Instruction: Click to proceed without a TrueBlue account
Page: checkout
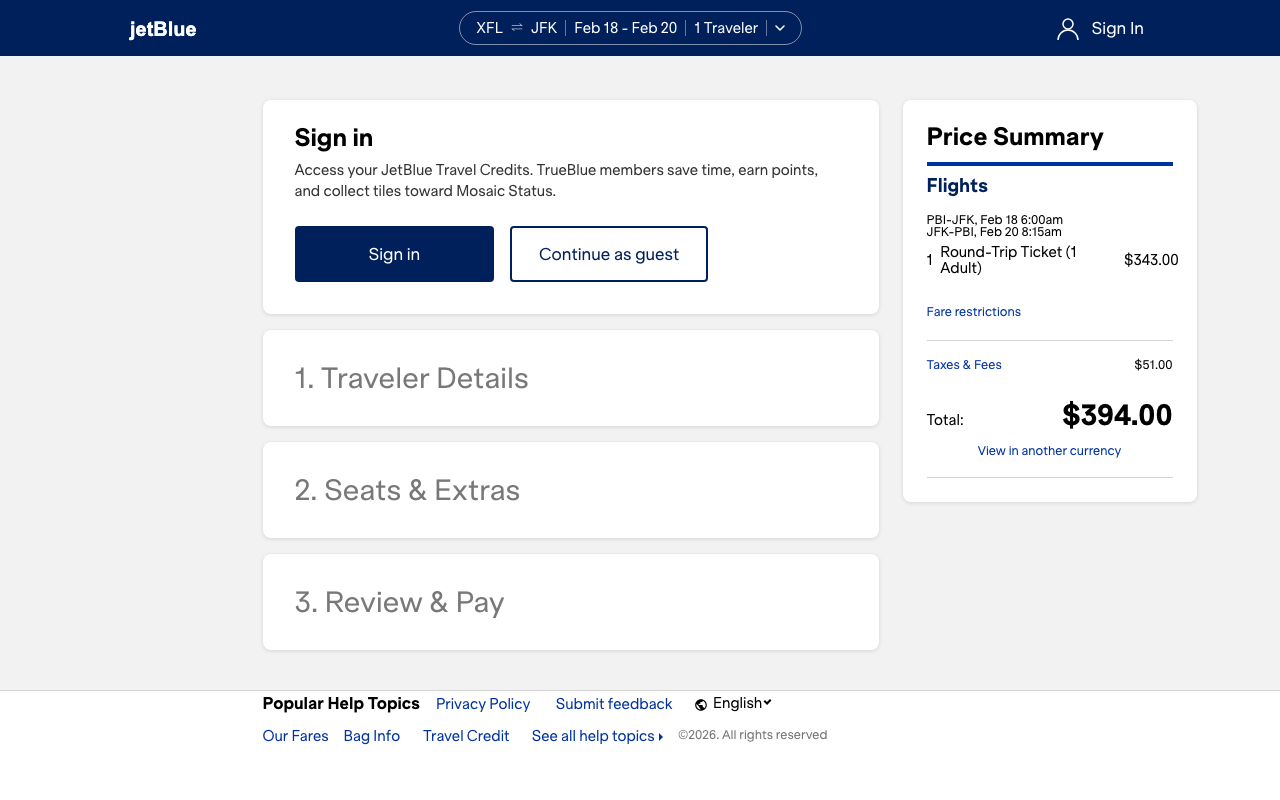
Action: click